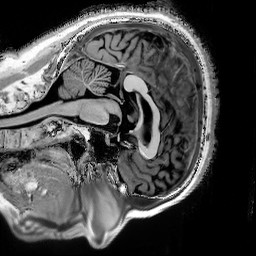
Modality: T1w
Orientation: sagittal
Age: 66
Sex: male
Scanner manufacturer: siemens
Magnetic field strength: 3 T
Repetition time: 5 s
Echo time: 0.00298 s